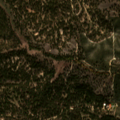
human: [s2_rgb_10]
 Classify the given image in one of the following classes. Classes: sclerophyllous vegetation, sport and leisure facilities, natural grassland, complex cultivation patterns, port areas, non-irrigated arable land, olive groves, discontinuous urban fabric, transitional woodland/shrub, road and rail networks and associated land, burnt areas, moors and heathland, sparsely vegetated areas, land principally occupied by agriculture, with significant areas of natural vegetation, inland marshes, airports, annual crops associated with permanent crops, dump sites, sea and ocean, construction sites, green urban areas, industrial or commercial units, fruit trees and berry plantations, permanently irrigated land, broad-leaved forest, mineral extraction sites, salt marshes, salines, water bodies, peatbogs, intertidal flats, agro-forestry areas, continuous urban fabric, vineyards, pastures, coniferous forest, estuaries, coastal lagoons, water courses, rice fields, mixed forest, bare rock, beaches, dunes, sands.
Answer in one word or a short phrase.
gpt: olive groves, agro-forestry areas, broad-leaved forest